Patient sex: M
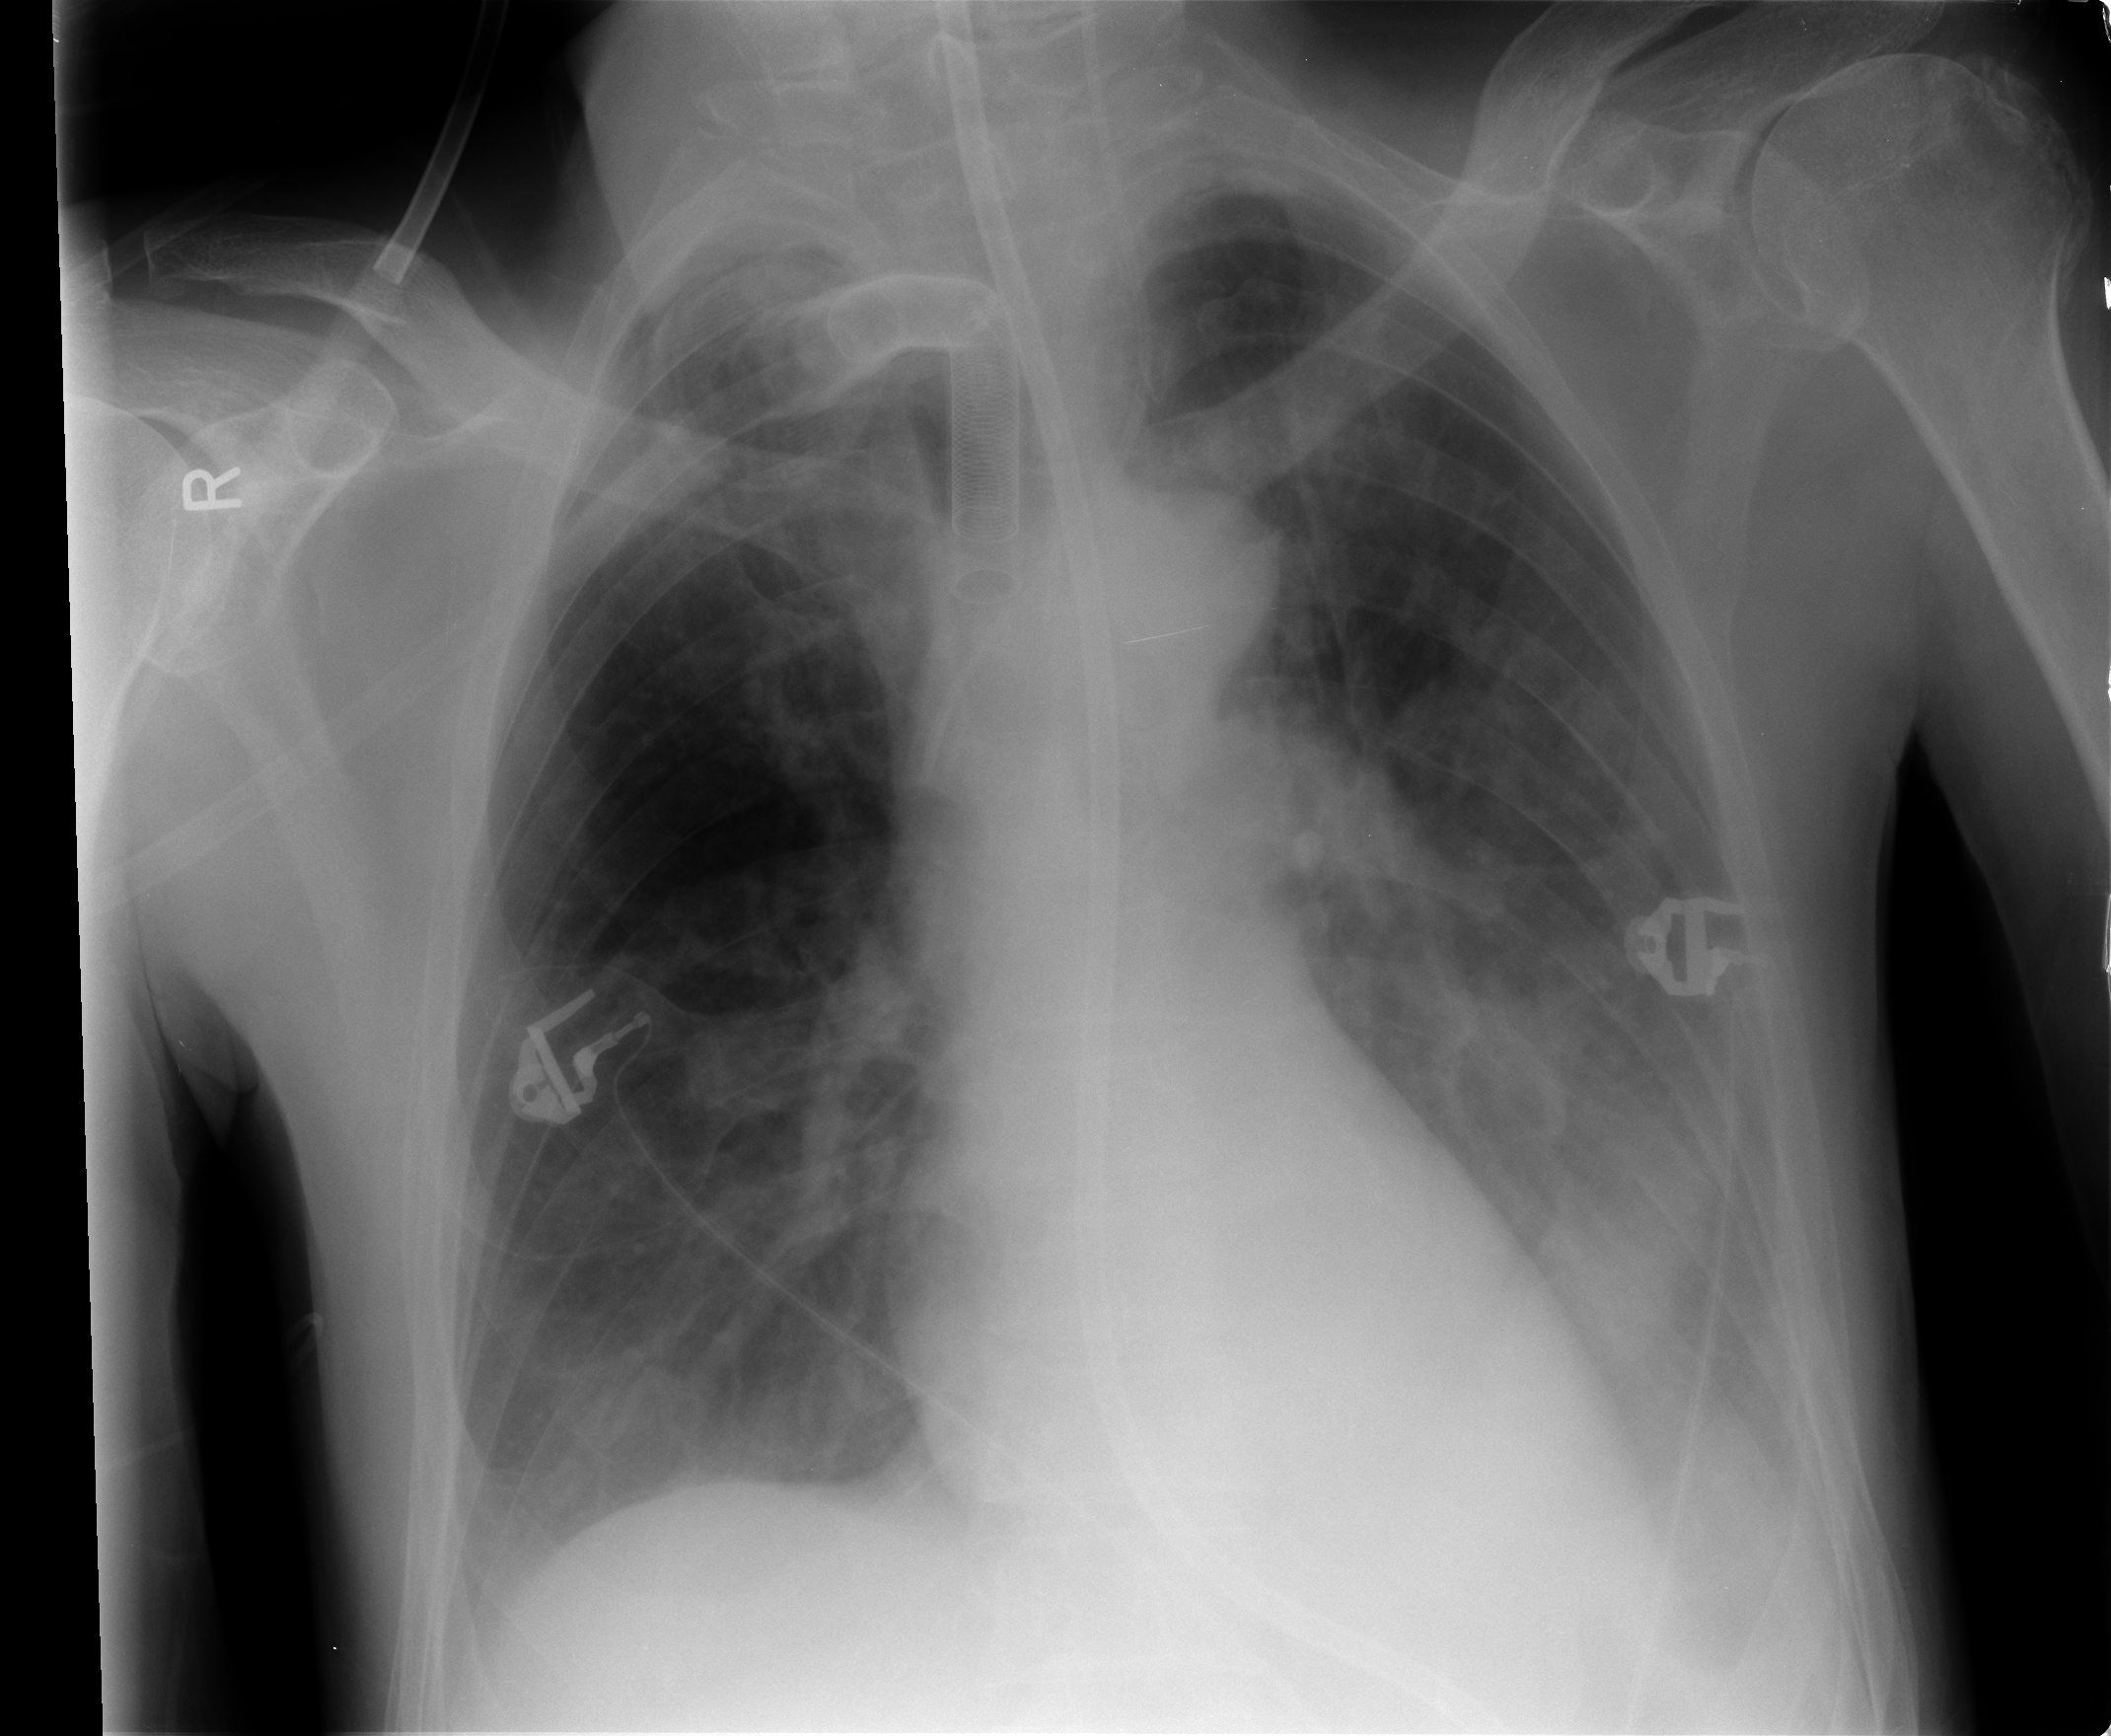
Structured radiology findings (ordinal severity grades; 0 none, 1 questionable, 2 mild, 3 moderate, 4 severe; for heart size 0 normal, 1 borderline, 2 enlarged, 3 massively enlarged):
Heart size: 0
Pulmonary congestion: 2
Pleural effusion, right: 0
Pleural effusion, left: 2
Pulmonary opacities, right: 2
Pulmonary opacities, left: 2
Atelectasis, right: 2
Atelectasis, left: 3